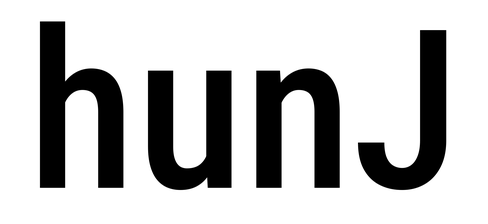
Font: Roboto_Condensed_Medium